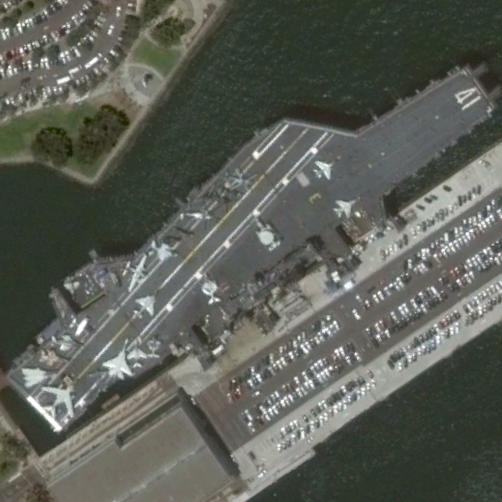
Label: aircraft_carrier